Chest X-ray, PA view. Patient: 53 years old, sex F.
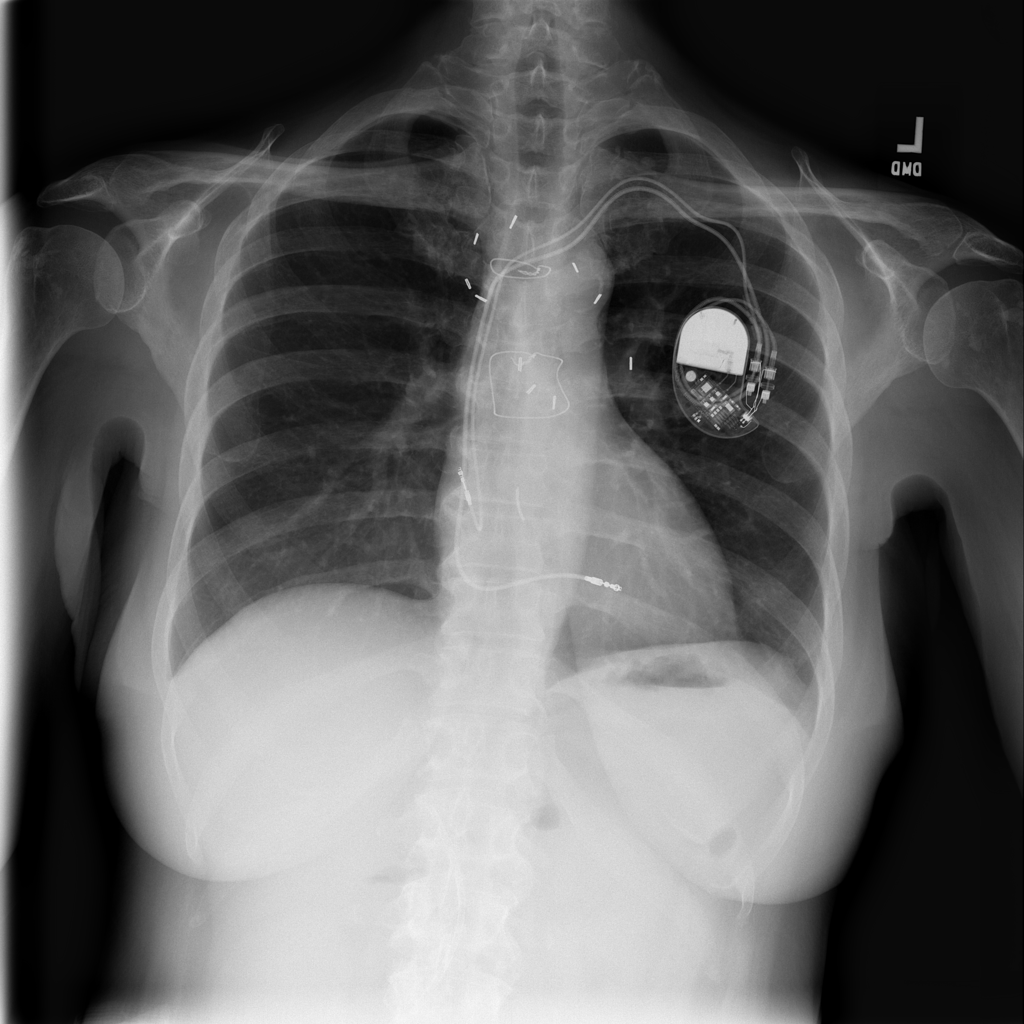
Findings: No Finding